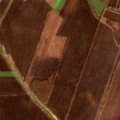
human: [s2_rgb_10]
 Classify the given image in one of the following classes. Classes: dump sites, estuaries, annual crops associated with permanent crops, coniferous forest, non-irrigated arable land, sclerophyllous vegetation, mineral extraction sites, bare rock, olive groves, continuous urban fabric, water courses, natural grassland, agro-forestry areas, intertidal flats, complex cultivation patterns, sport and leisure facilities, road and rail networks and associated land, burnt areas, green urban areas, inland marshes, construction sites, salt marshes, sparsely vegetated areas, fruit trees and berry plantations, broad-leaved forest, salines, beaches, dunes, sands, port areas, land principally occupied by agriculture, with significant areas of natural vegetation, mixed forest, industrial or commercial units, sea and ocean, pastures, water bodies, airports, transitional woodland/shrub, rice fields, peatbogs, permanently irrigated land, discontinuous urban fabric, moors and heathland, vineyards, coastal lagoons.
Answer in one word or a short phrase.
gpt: non-irrigated arable land